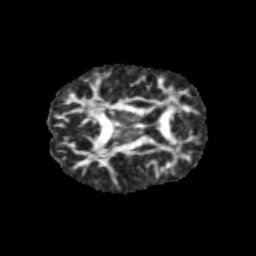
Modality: FA
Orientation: axial
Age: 11
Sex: male
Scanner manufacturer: siemens
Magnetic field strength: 3 T
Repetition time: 3.8 s
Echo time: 0.07 s